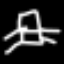
Label: chair